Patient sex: M
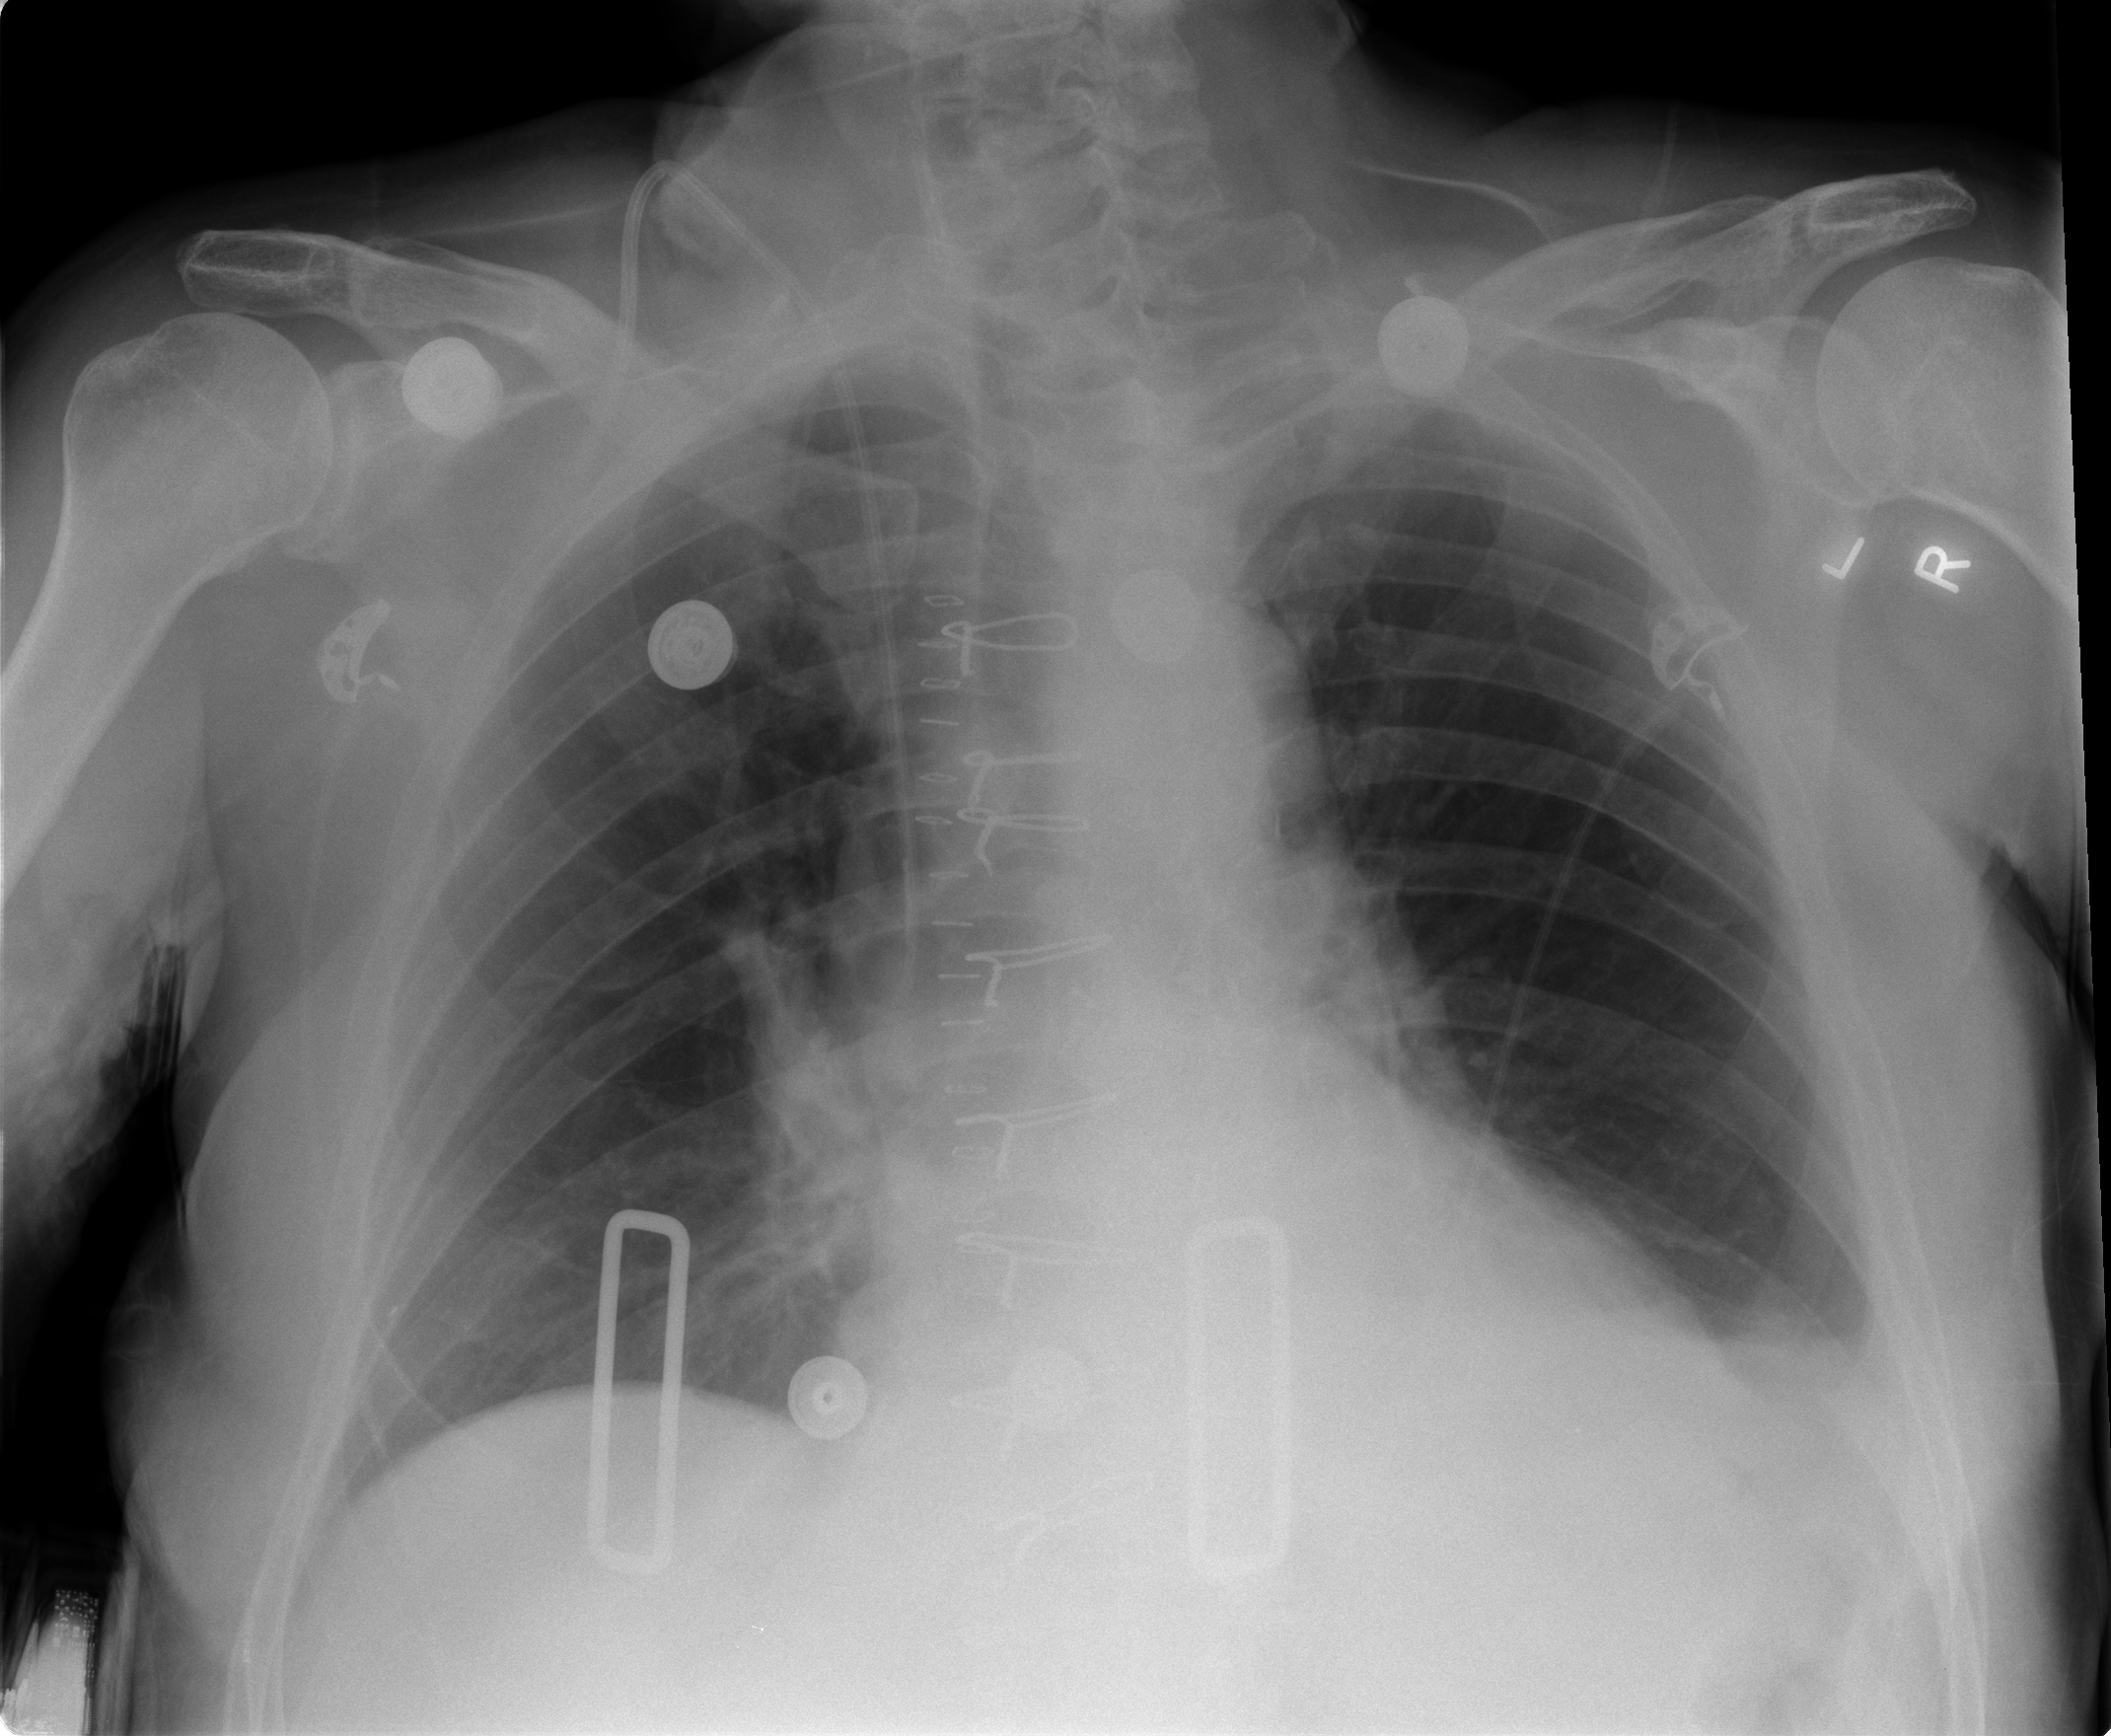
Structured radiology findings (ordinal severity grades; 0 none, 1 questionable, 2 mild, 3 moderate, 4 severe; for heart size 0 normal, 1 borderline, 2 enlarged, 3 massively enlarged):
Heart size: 2
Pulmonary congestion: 0
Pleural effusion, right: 0
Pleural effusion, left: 2
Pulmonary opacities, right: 0
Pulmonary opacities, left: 0
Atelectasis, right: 0
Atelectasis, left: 2